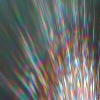
Label: sunburn